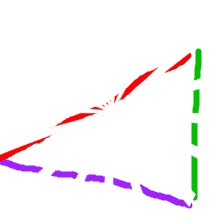
Shape: triangle